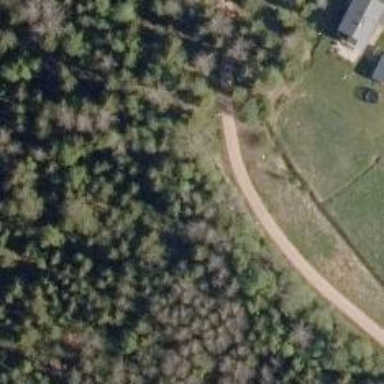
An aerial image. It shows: Path.